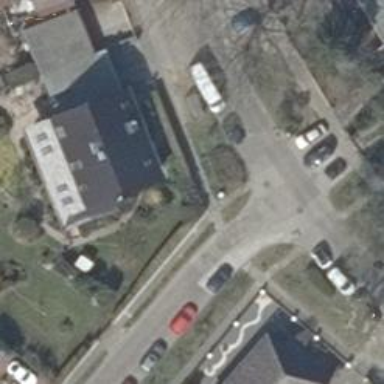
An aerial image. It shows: Residential road with concrete surface and sidewalks on both sides.